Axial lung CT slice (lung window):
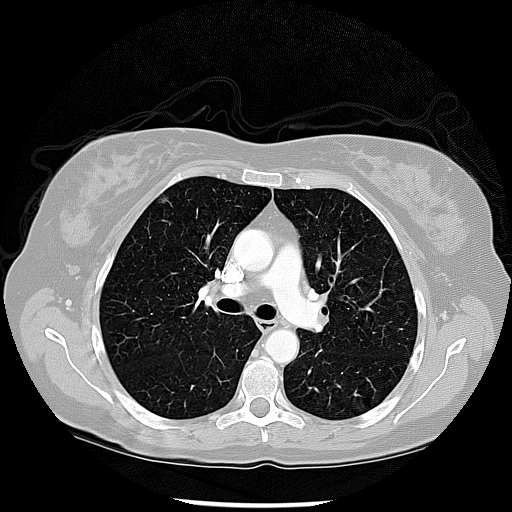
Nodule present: yes
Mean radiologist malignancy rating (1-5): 2.5